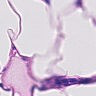
Metastatic tissue present: no